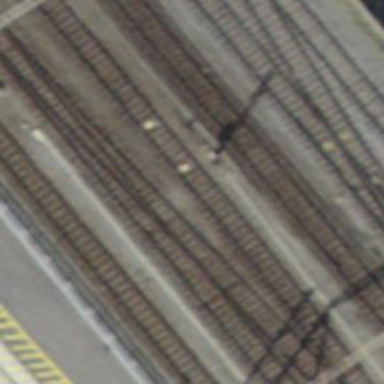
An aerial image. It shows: Railway signal.